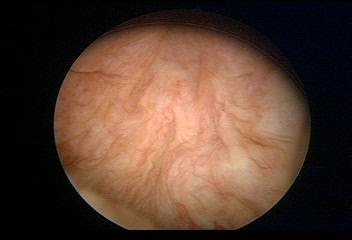
Modality: WLC
Class: Normal mucosa
Bladder cancer association: No